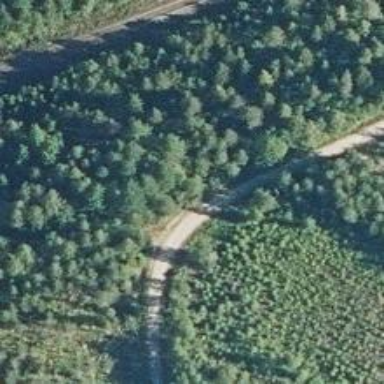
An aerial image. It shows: Unclassified road.